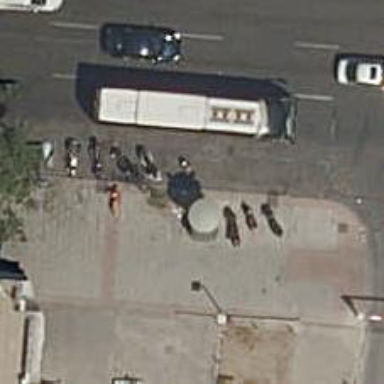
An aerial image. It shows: Motorcycle parking area.